Interaction volume radius: 5 \u00c5
Interaction volume height: 20 \u00c5
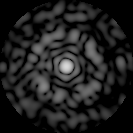
Disorder parameter: 0.8093